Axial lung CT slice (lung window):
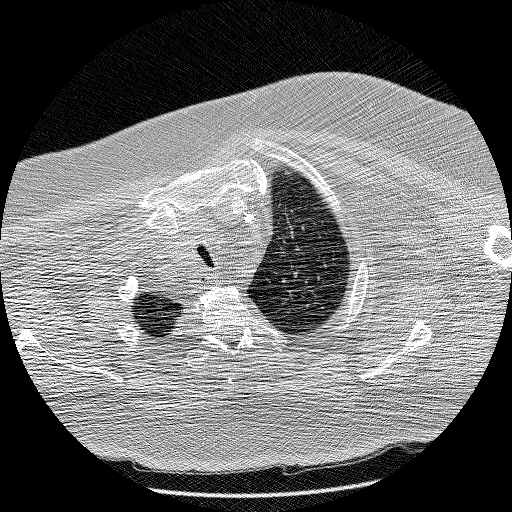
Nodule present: no